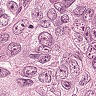
Metastatic tissue present: yes